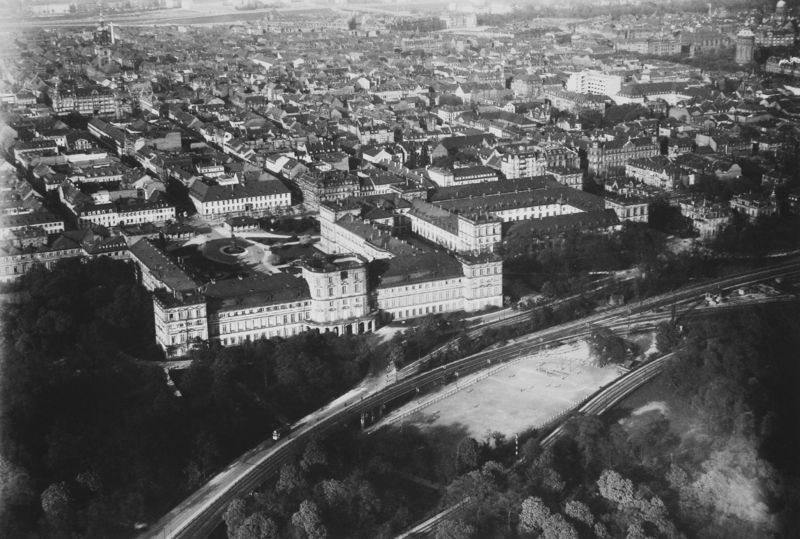
Titel: Blick auf Schloß und Stadt Mannheim von der Rheinseite
Institution: unbekannt
Schlagwörter: baum, weiß, bäume, fluss, stadt, fenster, schwarz, strasse, säule, blick, dach, gebäude, haus, park, schloss, weg, wiese, architektur, bild, häuser, kirche, wege, wald, turm, fassade, fassaden, perspektive, zug, dächer, hof, platz, vogelperspektive, auto, kuppel, foto, fotografie, luftaufnahme, photographie, stadtansicht, straßen, palast, denkmal, schwarz-weiss, photo, risalit, residenz, isar, urban, gleise, schienen, wien, nymphenburg, krankenhaus, autos, foro, dreiflügelanlage, flügelanlage, luftbild, schlosshof, donau